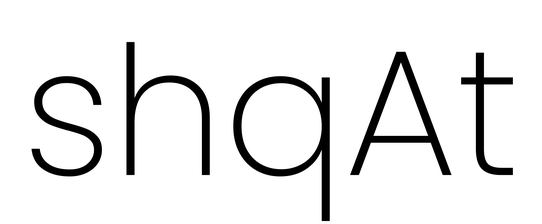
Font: Poppins-ExtraLight